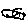
Label: smiley face